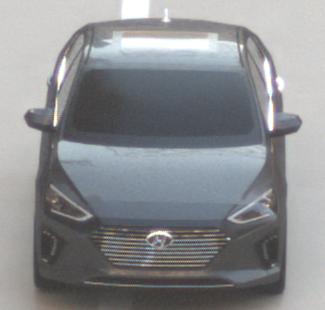
Make: Hyundai
Model: IONIQ Hybrid
Detailed model: IONIQ (AE) Hybrid
Model produced from: 2016/10
Model produced until: 2018/08
Doors: 5
Color: gray
Road condition: dry road
Daytime: sunrise or sunset
Contrast: low contrast